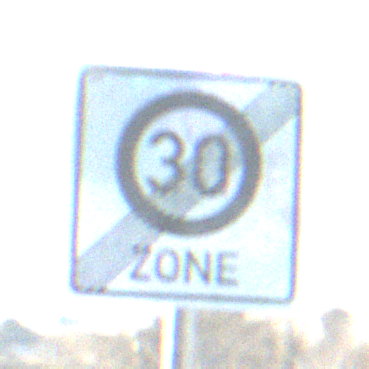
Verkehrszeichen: EndeZone30
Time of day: MorningAfternoon
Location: Outdoor (Nature)
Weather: Clear
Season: NotSpecified
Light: Natural